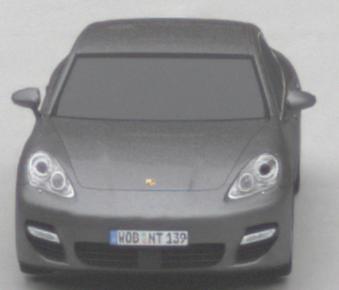
Make: Porsche
Model: Panamera
Detailed model: Panamera (970)
Model produced from: 2010/05
Model produced until: 2013/04
Doors: 5
Color: gray
Road condition: dry road
Daytime: morning or afternoon
Contrast: low contrast